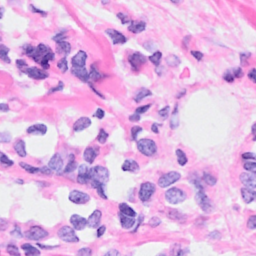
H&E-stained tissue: Breast